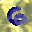
Label: 6